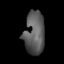
Tissue: lung
Cell type: Epithelial cells
Senescence score: 0.212
Nuclear area (px): 851
Mean DAPI intensity: 91.173